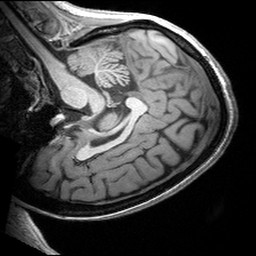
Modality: T1w
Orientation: sagittal
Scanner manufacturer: siemens
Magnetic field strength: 3 T
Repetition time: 2.53 s
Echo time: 0.00299 s